Field crop: maize
Growth stage: 2
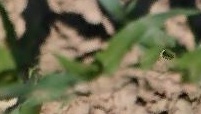
Species: maize